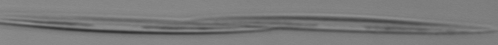
Label: Pseudo-nitzschia